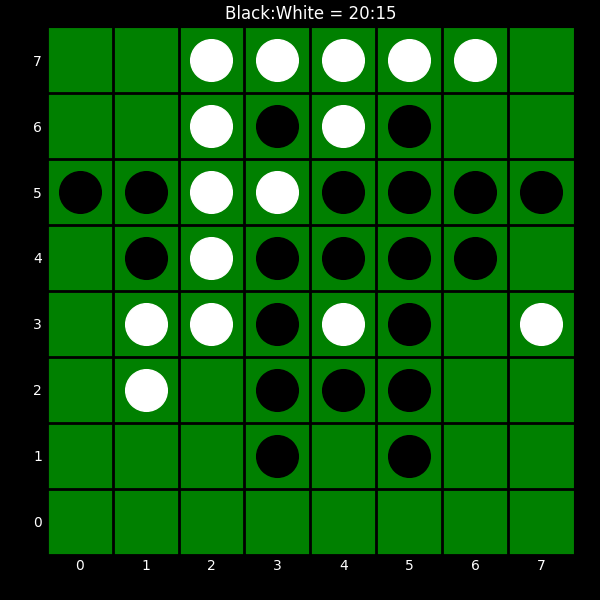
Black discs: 20
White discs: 15